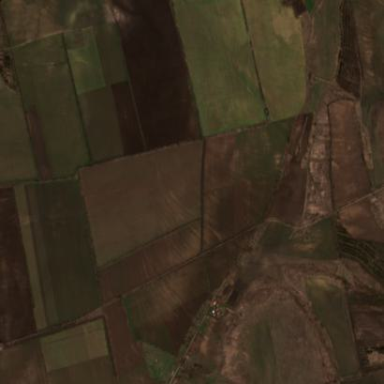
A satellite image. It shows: Picturesque farmland scene.